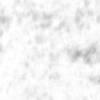
Label: no_change